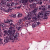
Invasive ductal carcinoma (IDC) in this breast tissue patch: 0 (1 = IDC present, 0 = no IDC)